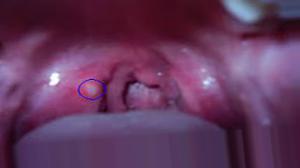
Condition: Mouth Ulcer